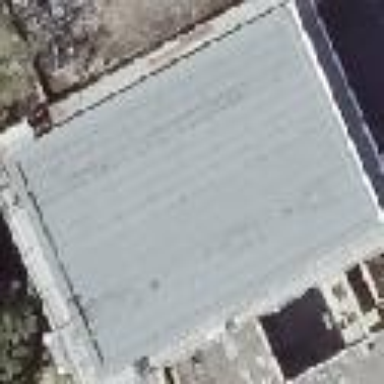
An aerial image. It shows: Civic building with flat roof.